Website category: jobs
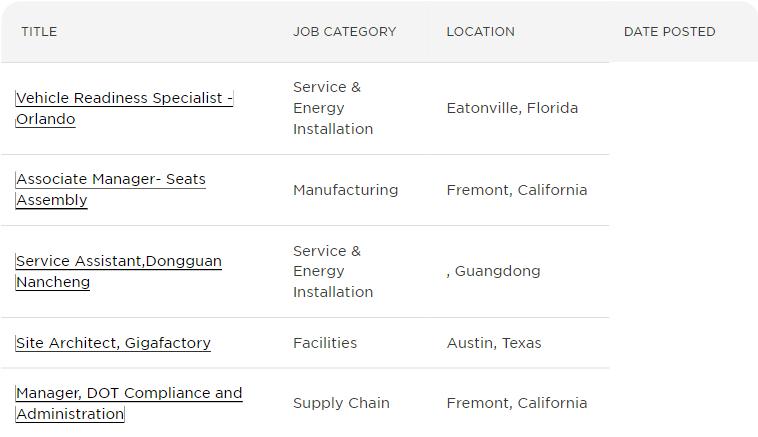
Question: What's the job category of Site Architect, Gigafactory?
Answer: Facilities

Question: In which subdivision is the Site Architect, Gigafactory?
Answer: Facilities

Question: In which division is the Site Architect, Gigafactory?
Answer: Facilities

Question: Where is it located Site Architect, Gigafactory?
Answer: Facilities

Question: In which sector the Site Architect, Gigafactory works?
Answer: Facilities

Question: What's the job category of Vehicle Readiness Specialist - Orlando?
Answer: Service & Energy Installation

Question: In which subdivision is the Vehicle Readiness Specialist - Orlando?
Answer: Service & Energy Installation

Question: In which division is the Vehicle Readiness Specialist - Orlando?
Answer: Service & Energy Installation

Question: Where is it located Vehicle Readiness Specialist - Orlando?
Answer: Service & Energy Installation

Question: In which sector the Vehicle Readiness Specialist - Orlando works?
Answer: Service & Energy Installation

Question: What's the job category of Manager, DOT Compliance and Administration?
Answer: Supply Chain

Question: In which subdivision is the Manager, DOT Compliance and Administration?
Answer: Supply Chain

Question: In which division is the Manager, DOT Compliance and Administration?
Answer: Supply Chain

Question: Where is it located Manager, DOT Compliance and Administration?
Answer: Supply Chain

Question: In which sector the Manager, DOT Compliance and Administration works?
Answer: Supply Chain

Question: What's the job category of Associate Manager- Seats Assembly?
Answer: Manufacturing

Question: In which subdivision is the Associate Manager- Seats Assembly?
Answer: Manufacturing

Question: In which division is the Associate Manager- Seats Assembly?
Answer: Manufacturing

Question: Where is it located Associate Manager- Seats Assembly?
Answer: Manufacturing

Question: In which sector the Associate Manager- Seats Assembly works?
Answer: Manufacturing

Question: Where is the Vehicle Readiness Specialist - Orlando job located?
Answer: Eatonville, Florida

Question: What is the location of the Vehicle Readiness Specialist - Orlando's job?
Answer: Eatonville, Florida

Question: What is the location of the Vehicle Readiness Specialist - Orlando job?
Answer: Eatonville, Florida

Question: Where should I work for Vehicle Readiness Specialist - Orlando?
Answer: Eatonville, Florida

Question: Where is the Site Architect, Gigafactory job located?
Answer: Austin, Texas

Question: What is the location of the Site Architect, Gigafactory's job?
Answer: Austin, Texas

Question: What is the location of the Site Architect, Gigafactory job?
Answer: Austin, Texas

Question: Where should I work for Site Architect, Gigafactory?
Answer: Austin, Texas

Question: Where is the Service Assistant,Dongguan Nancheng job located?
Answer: , Guangdong

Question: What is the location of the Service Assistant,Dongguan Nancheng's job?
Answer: , Guangdong

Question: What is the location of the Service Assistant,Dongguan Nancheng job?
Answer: , Guangdong

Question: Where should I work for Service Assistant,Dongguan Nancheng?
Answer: , Guangdong

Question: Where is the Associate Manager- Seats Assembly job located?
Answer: Fremont, California

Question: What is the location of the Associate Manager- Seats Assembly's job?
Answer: Fremont, California

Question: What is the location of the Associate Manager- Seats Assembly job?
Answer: Fremont, California

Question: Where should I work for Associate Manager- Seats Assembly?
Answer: Fremont, California

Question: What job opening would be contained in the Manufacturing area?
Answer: Associate Manager- Seats Assembly

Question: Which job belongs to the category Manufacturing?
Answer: Associate Manager- Seats Assembly

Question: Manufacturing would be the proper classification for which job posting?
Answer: Associate Manager- Seats Assembly

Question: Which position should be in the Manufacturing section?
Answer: Associate Manager- Seats Assembly

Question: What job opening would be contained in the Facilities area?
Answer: Site Architect, Gigafactory

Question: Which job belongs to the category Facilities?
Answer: Site Architect, Gigafactory

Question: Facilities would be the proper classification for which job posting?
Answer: Site Architect, Gigafactory

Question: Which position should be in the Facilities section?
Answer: Site Architect, Gigafactory

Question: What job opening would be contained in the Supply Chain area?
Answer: Manager, DOT Compliance and Administration

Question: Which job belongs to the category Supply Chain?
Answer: Manager, DOT Compliance and Administration

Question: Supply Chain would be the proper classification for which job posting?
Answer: Manager, DOT Compliance and Administration

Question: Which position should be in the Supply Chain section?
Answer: Manager, DOT Compliance and Administration

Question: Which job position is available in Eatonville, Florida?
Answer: Vehicle Readiness Specialist - Orlando

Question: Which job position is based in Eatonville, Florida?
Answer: Vehicle Readiness Specialist - Orlando

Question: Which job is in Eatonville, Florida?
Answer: Vehicle Readiness Specialist - Orlando

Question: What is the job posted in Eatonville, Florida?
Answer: Vehicle Readiness Specialist - Orlando

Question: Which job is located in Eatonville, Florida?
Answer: Vehicle Readiness Specialist - Orlando

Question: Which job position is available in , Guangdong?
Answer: Service Assistant,Dongguan Nancheng

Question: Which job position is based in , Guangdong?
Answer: Service Assistant,Dongguan Nancheng

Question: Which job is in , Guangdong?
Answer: Service Assistant,Dongguan Nancheng

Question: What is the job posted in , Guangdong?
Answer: Service Assistant,Dongguan Nancheng

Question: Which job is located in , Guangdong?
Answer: Service Assistant,Dongguan Nancheng

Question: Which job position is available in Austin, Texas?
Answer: Site Architect, Gigafactory

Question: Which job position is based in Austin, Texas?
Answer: Site Architect, Gigafactory

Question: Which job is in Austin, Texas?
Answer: Site Architect, Gigafactory

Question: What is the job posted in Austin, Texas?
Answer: Site Architect, Gigafactory

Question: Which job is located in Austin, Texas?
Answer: Site Architect, Gigafactory